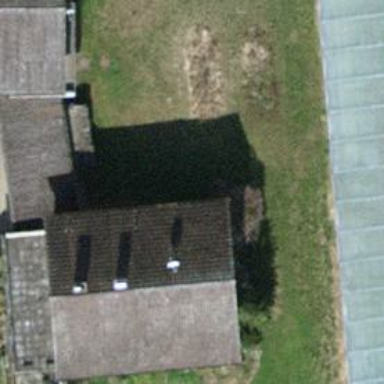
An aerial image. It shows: Gabled roof farm building.